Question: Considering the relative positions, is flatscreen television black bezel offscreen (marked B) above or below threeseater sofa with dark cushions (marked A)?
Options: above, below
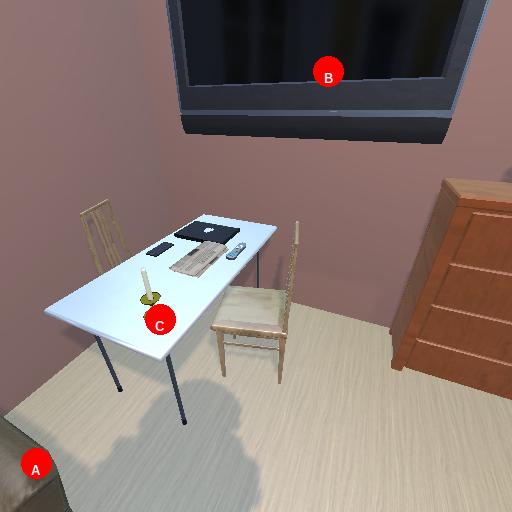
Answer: above